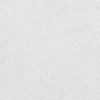
Atmospheric dust classification: dusty